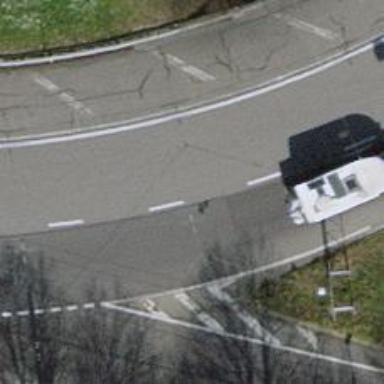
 featuring roundabout. The presence of trolley wires indicates electric trolleybuses operating in the area."